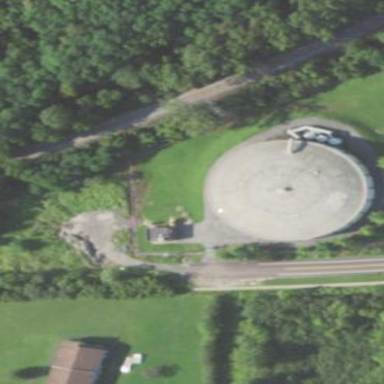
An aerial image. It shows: Silo building with storage tank.